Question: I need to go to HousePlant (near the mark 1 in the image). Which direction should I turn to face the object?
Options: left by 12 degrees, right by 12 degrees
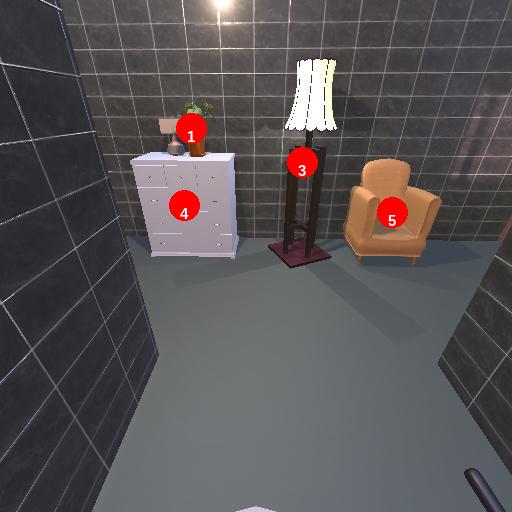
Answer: left by 12 degrees